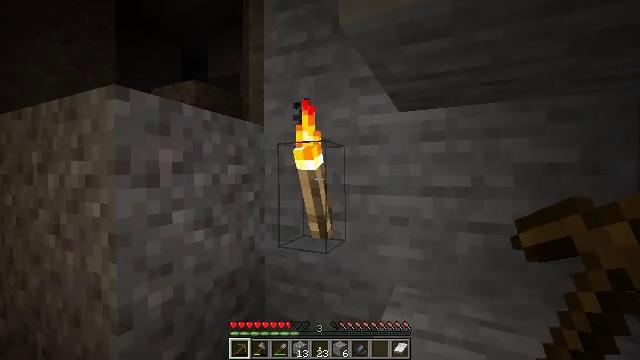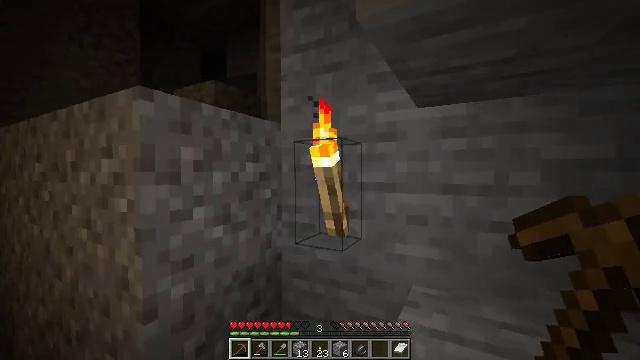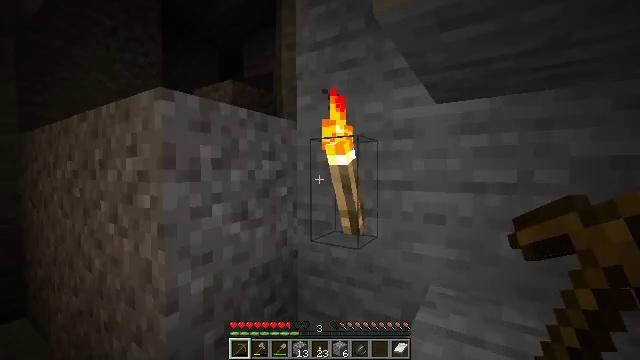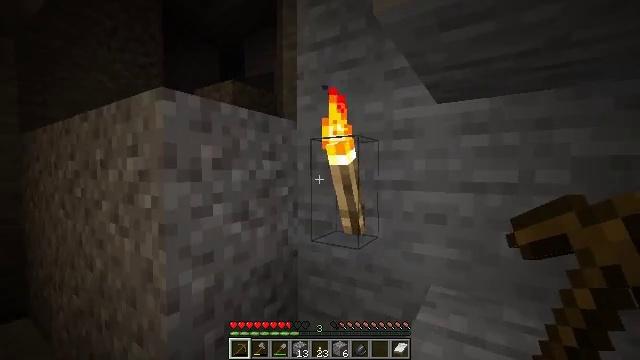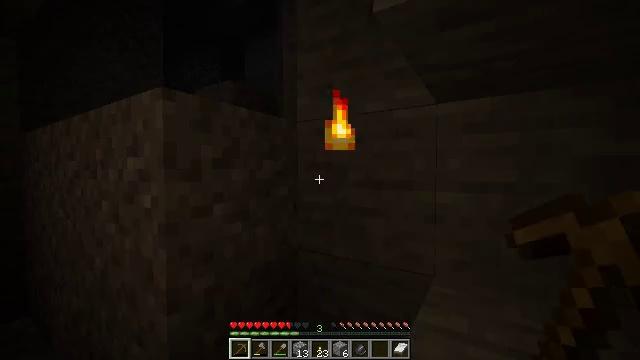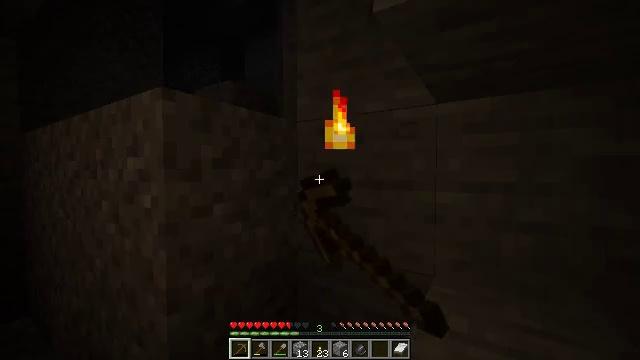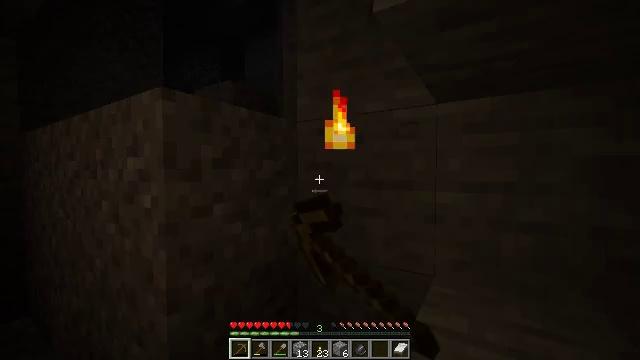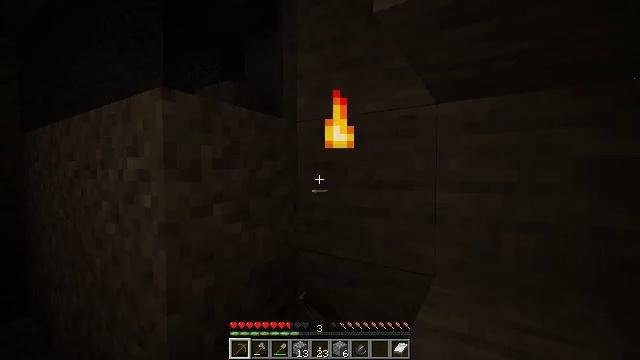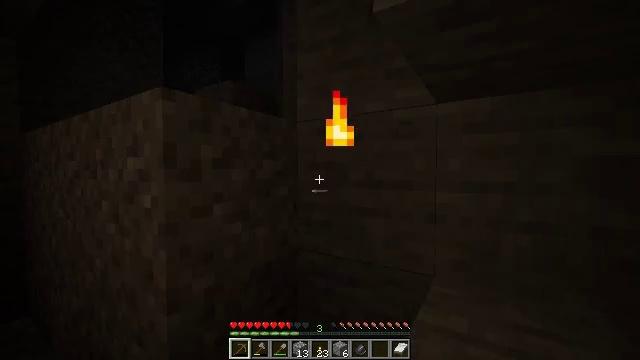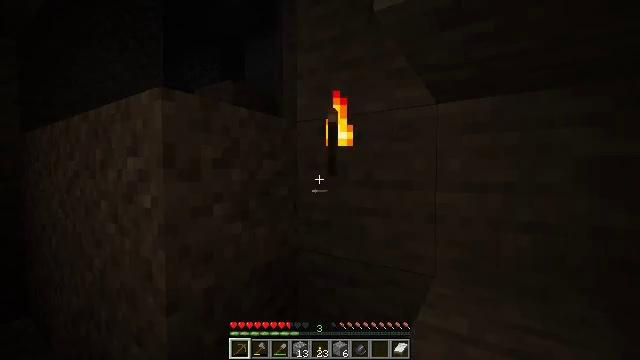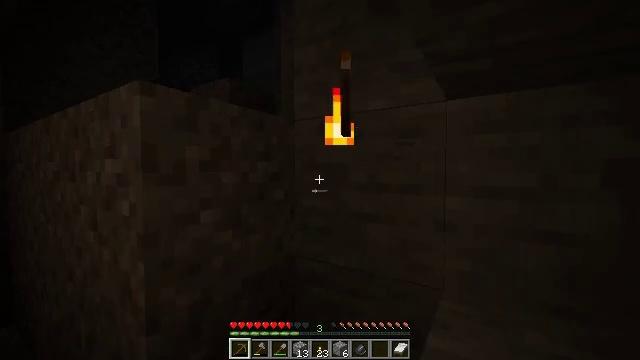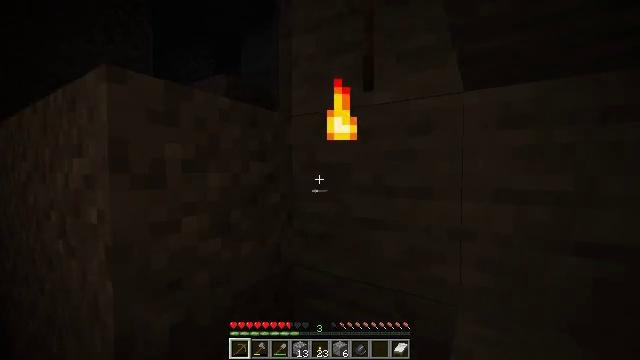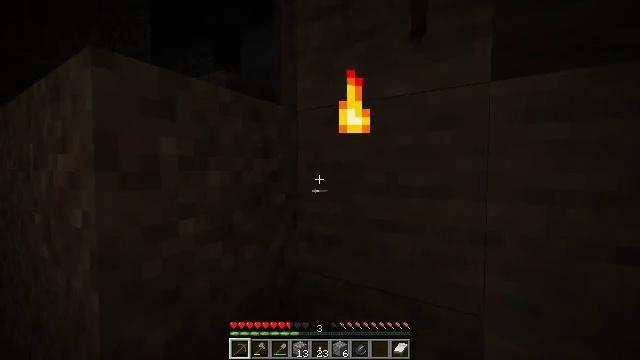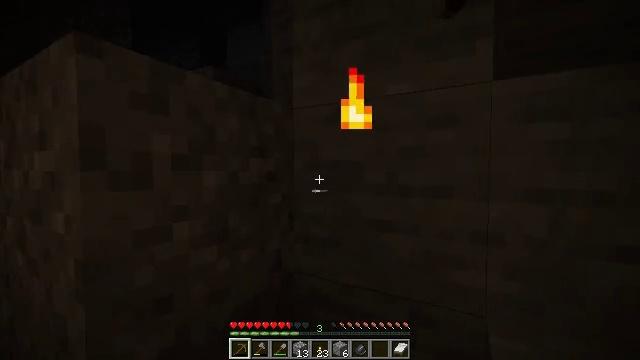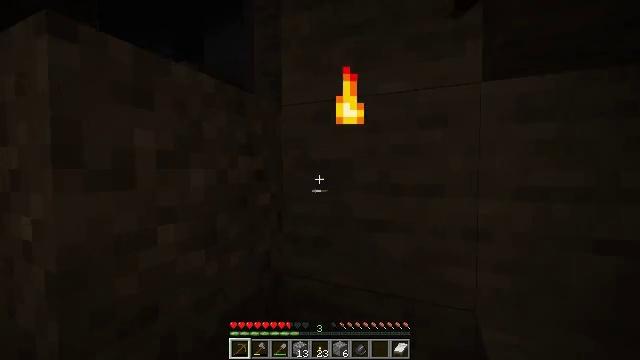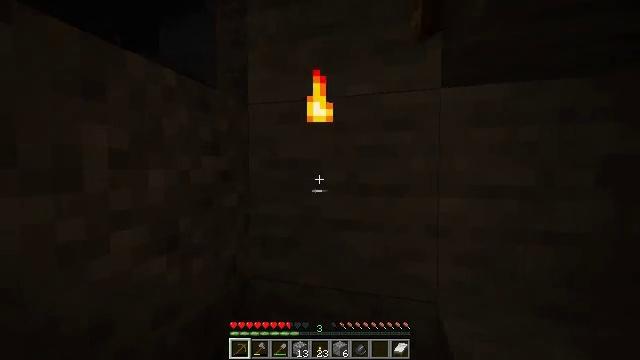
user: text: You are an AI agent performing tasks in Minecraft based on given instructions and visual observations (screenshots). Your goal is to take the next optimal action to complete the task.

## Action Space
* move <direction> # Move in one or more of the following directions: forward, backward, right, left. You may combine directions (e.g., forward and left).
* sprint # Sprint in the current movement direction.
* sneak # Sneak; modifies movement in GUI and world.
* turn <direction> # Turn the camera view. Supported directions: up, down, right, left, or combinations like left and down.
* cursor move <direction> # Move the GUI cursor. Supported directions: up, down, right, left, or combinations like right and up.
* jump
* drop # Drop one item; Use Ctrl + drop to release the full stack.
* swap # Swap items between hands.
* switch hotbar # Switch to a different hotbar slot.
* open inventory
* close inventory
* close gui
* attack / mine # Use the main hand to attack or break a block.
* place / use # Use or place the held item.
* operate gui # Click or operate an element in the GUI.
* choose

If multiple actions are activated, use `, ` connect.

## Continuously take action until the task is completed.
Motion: motion action
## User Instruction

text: Left click to collect the wall torch.
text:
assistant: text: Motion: turn left
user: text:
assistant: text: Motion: turn left
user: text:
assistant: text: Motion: no_op
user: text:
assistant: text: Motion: attack / mine
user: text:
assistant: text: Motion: attack / mine
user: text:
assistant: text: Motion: no_op
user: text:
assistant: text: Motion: no_op
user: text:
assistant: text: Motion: no_op
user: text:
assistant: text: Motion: move forward
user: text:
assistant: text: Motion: move forward
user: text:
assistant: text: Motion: move forward
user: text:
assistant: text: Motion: move forward
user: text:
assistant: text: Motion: turn right
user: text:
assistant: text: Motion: turn right
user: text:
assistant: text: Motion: turn right
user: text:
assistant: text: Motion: turn right
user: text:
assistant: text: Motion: turn right
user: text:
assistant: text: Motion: turn right
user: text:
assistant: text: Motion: turn right
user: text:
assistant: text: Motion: turn right
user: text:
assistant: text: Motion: turn right
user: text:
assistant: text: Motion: no_op
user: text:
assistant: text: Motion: no_op
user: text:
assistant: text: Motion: no_op
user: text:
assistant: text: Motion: turn right and up
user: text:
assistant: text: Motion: turn right
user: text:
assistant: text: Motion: move forward, turn right
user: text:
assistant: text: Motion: move forward, turn right
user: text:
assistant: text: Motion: move forward
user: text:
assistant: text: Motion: move forward